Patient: sex F, age 55
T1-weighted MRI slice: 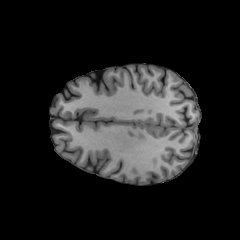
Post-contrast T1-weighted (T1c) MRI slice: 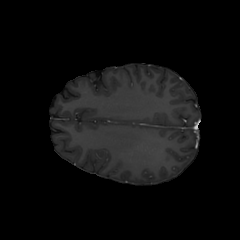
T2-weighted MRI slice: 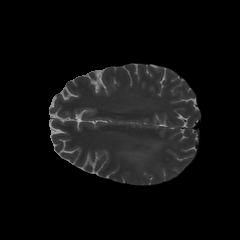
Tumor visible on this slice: no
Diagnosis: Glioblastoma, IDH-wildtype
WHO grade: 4